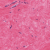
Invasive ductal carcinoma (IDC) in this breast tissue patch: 0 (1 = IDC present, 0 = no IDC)